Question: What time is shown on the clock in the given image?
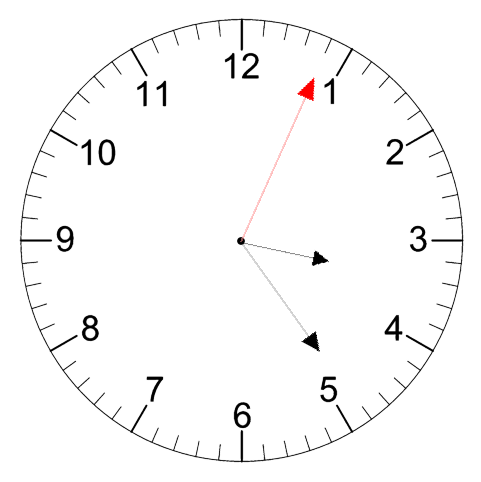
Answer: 03:24:04